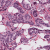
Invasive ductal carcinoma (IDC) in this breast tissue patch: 1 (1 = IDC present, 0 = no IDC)